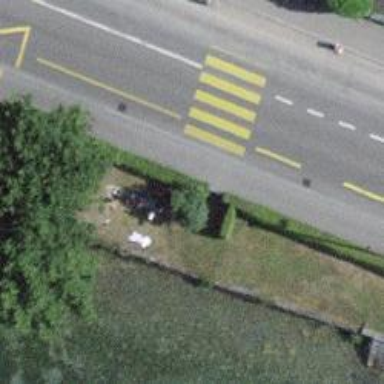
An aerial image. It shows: Kerb barrier.